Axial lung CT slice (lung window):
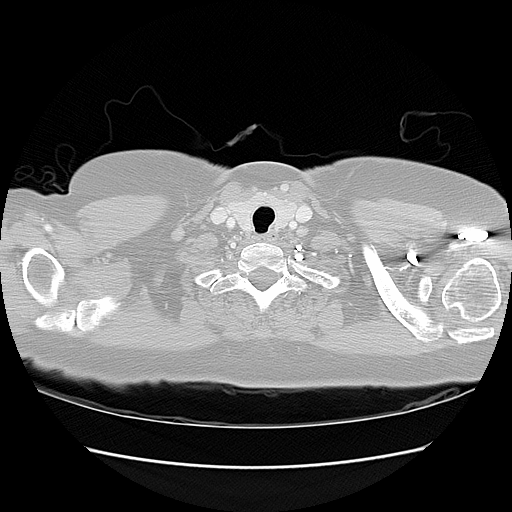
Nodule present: no